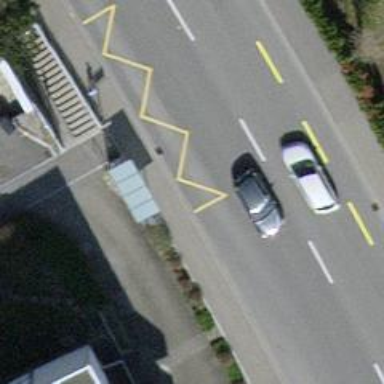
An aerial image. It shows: Bus stop with stop position for public transport.